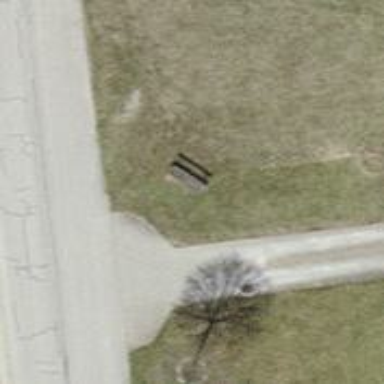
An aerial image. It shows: Bench.